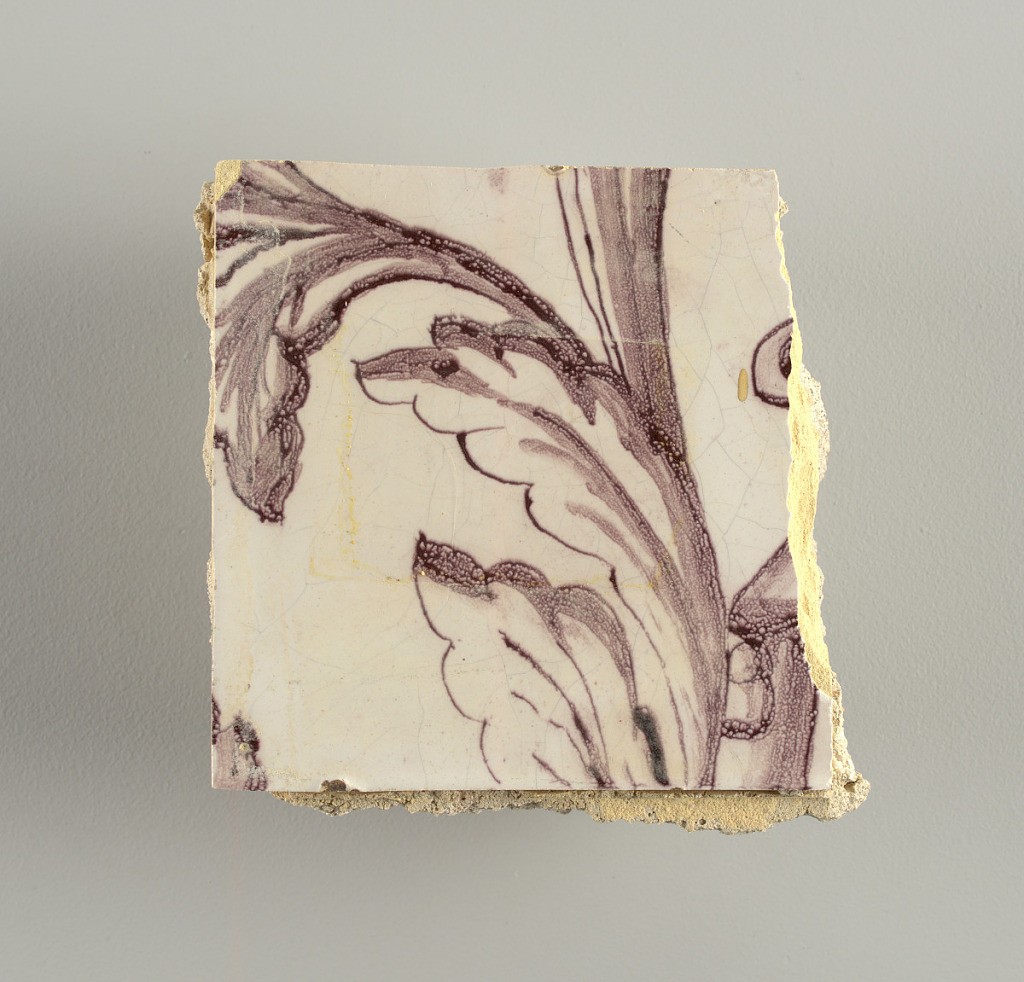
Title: Tile wall facing
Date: ca. 1725
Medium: Tin-glazed earthenware, underglaze
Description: Horizontal rectangle.  Thirty tiles wide and twenty-three tiles high with opening for fireplace eleven tiles wide and ten high.  Foliage arabesques disposed about three vertical axes from which are emphazised by urns at center and right, and at left by the figure of a standing woman carrying an infant on her arm and accompanied by two children.